Question: Hello everyone i have a problem please help me
I have two table one is and other is
fields in Subject table is
'''
+------+-----------+-----------+
| id | name | set_id |
+------+-----------+-----------+
'''
in Question table
'''
+------+-----------+-----------+-----------+---------------+
| id |question | answer | subject |
+------+-----------+-----------+-----------+---------------+
'''
I want to display details like below image

How to do this please help me your help would be appreciated.
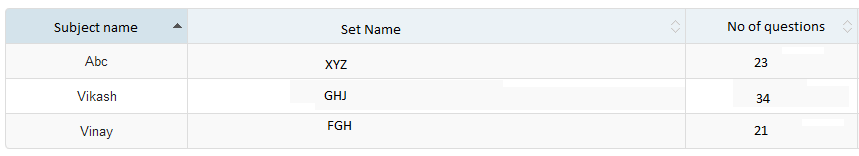
Answer: '''
function subjectlist(){
$val=array('a.id','a.name','a.set_id','b.set_name');
$where=array('user_id'=>$this->session->userdata['logged_in']['id']);
$sub=$this->login->get_join($val,'','b.id=a.set_id',$where,'subject as a','q_set as b');
$count_all=array();
foreach($sub as $count) {
$where1=array('subject_id'=>$count->id);
$count_all[]=array('id'=>$count->id,'name'=>$count->name,'set_id'=>$count->set_id,'set_name'=>$count->set_name,'all_val'=>$this->login->count_val($where1,'question'));
}
$data['subject']=$count_all;
$this->load->view('i_user/subject_list',$data);
}
'''